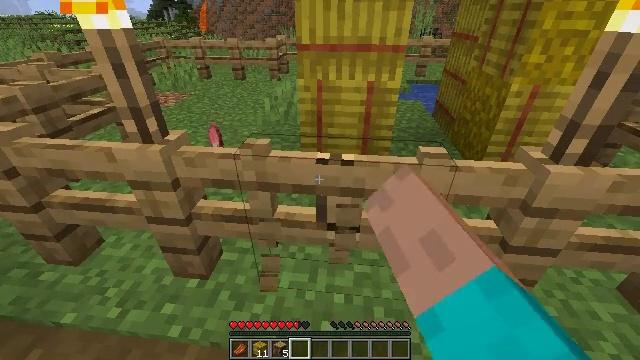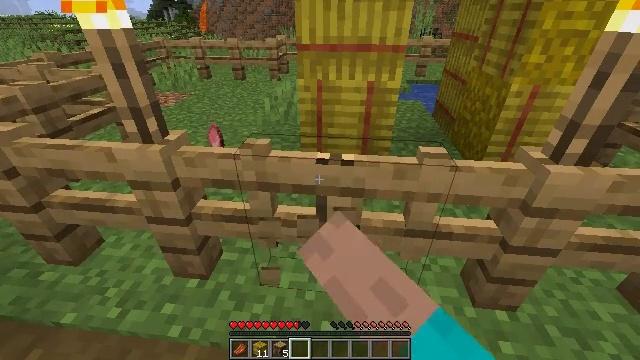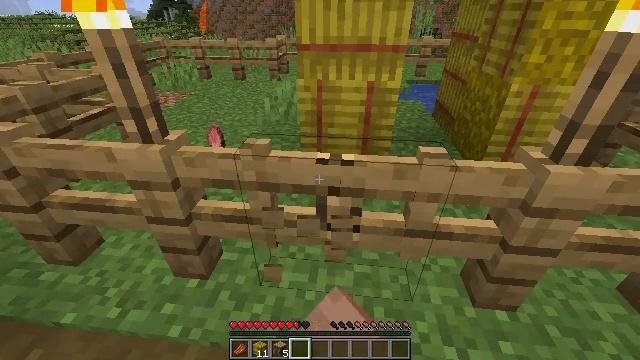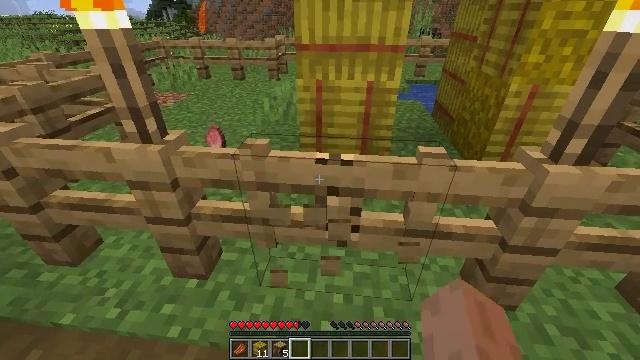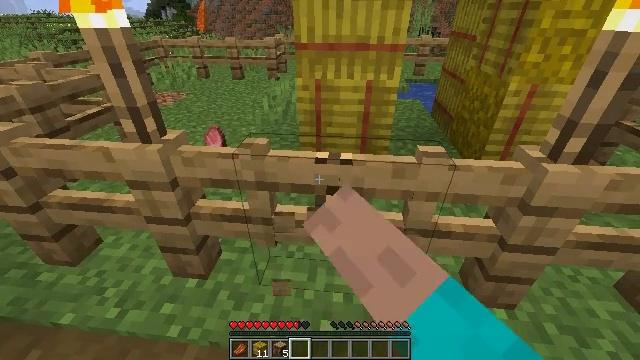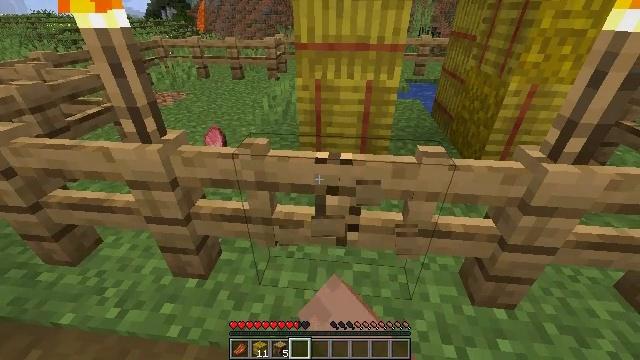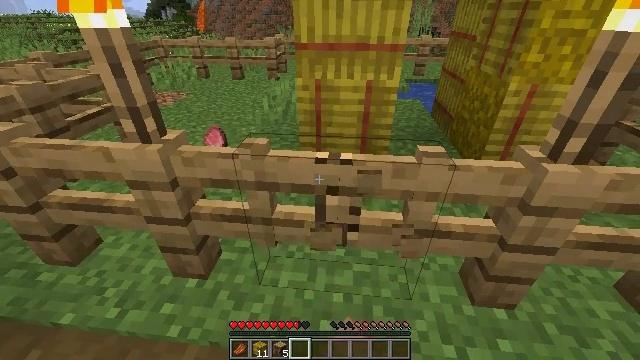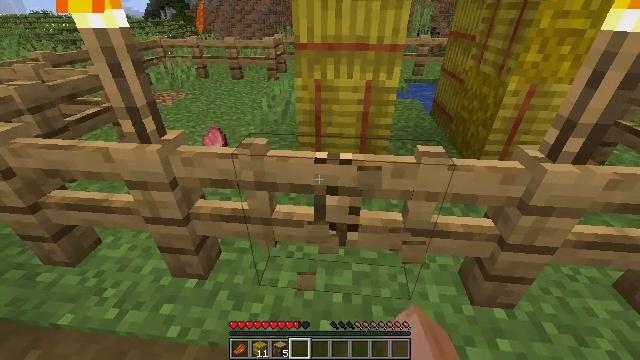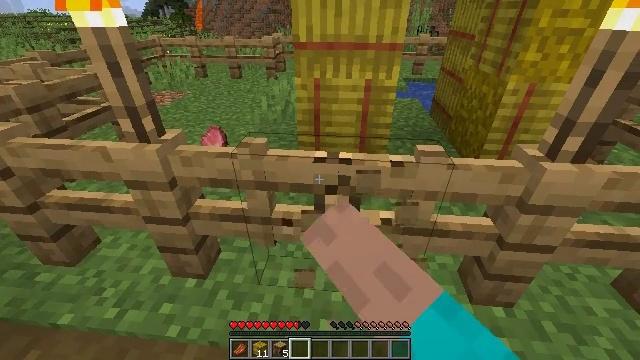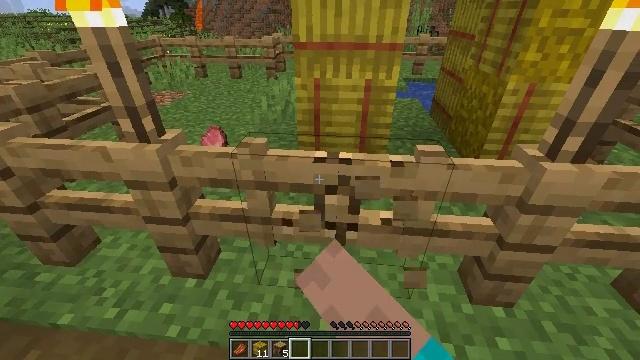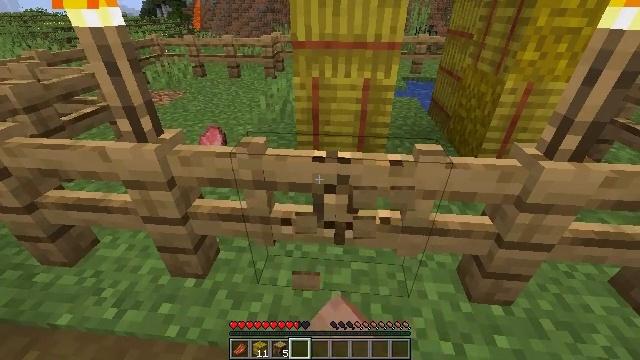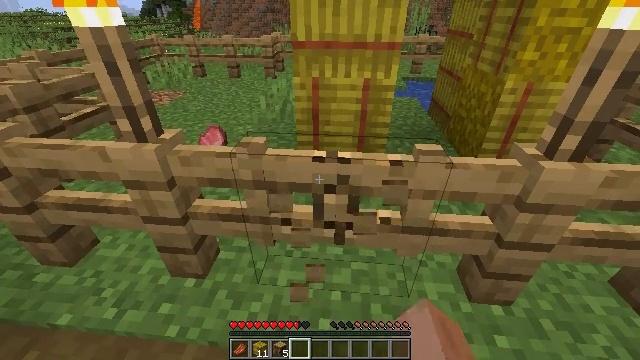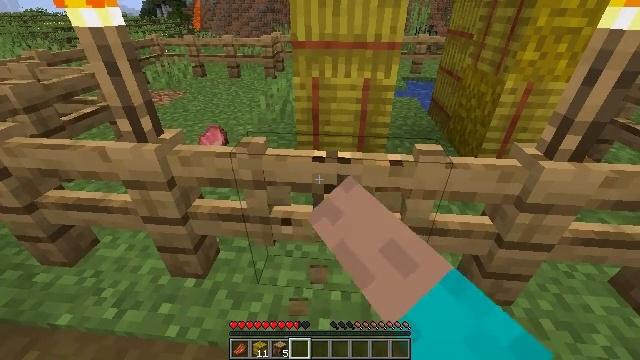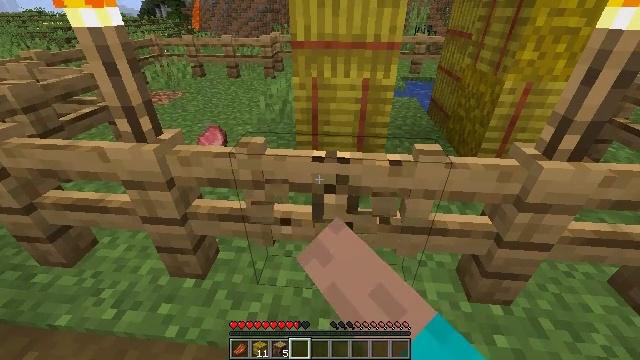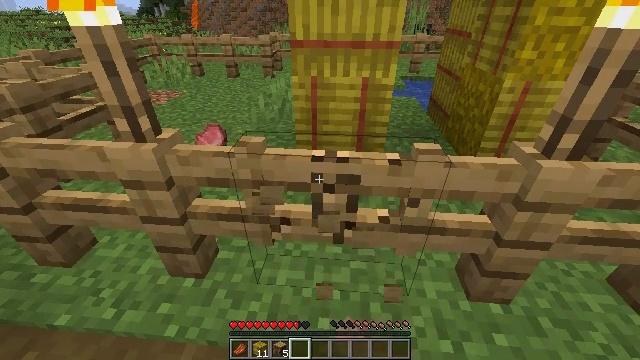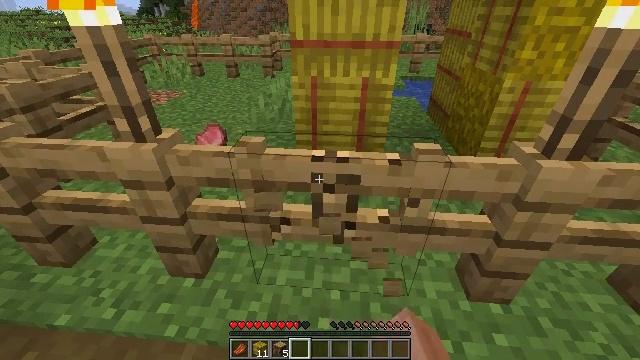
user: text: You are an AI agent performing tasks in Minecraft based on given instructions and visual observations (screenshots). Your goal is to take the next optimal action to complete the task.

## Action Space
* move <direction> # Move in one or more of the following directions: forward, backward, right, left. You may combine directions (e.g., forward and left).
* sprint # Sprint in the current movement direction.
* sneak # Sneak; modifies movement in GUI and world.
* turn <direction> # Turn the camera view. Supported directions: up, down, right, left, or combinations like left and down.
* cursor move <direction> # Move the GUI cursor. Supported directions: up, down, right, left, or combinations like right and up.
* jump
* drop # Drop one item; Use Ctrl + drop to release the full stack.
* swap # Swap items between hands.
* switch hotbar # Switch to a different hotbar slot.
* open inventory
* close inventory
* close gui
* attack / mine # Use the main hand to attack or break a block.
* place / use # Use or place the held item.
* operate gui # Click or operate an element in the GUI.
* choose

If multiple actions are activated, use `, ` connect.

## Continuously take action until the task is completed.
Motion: motion action
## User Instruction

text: Collect materials from the oak fence gate.
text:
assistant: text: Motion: attack / mine
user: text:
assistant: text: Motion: attack / mine
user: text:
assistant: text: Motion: attack / mine
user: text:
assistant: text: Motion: attack / mine
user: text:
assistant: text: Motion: attack / mine
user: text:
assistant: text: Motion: attack / mine
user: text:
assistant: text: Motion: attack / mine
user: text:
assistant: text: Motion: attack / mine
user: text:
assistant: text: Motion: attack / mine
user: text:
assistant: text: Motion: attack / mine
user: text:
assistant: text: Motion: attack / mine
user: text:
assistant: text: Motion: attack / mine
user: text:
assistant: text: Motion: attack / mine
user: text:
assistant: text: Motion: attack / mine
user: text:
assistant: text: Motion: attack / mine
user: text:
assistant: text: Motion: attack / mine
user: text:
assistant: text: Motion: attack / mine
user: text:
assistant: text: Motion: attack / mine
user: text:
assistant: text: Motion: attack / mine
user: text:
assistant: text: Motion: attack / mine
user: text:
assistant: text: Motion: attack / mine
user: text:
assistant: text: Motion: attack / mine
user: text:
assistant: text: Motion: attack / mine
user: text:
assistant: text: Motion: attack / mine
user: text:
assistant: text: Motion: attack / mine
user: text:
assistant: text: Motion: attack / mine
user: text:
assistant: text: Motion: attack / mine
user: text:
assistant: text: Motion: attack / mine
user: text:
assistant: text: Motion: attack / mine
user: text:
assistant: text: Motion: attack / mine